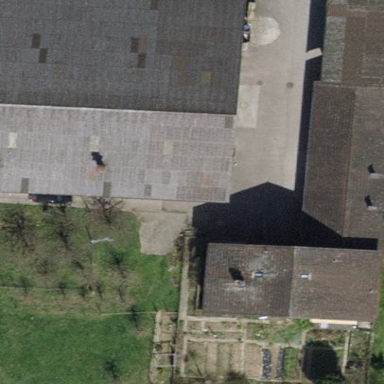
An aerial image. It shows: Farmyard area.